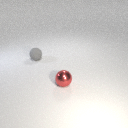
small red metal sphere in front of small gray rubber sphere